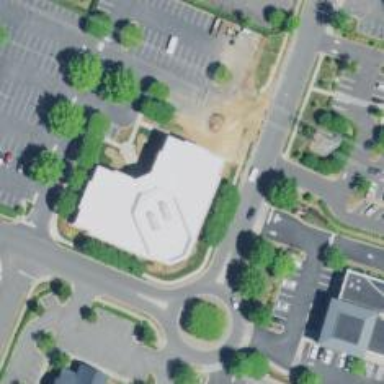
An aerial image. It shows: Commercial building.